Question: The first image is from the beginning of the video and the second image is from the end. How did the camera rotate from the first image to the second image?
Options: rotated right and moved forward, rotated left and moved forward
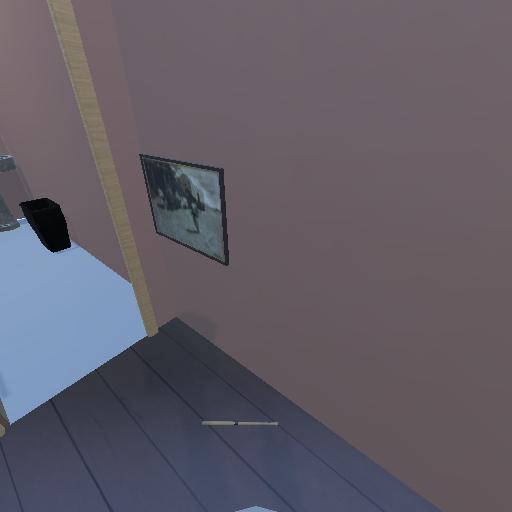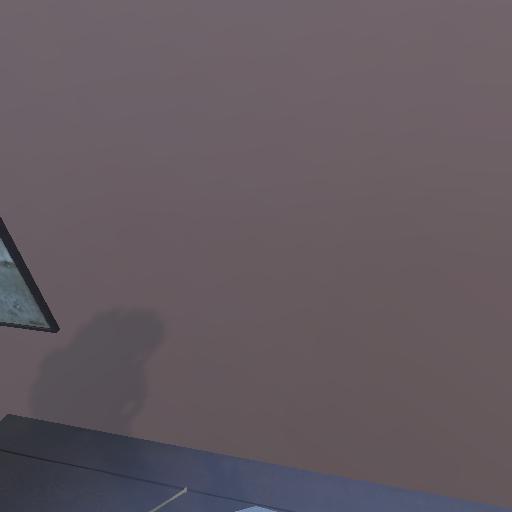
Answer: rotated right and moved forward